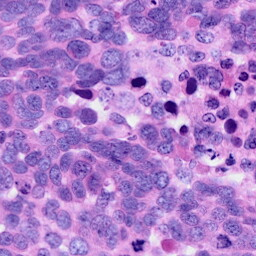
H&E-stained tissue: Ovarian